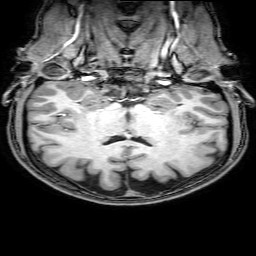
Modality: T1w
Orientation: sagittal
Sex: female
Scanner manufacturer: philips
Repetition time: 0.008153 s
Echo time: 0.00373 s